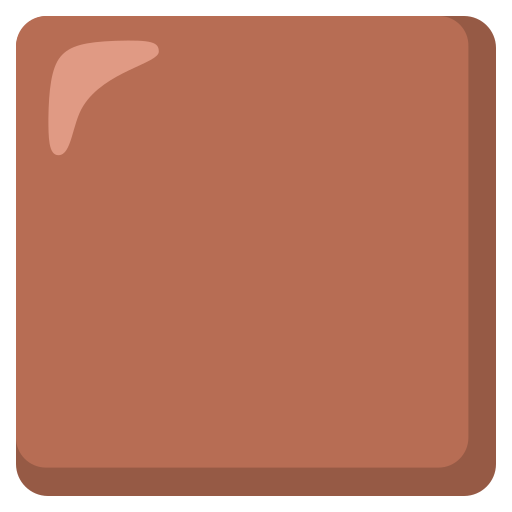
Emoji: 🟫